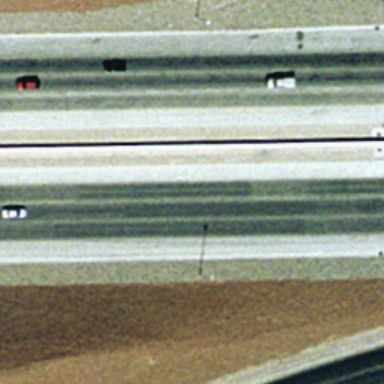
There are two straight freeways closed together .